Question: I want set the ytics notation like this Matlab figure (with only one x10^-5 on the graphics box) whit gnuplot. Is it possible?

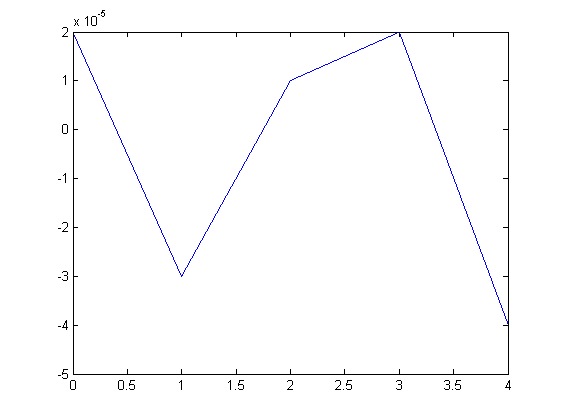
Answer: You can certainly do this in gnuplot, using the 'enhanced' option of many terminals and setting a 'label':
'''
set terminal pngcairo enhanced
set output "out.png"
set tmargin at screen 0.95
set label at graph 0,1.05 left 'x 10^{-5}'
plot x
'''

But note that you'll have to scale the y axis also by hand, for instance by scaling the output of a function 'f(x)' to '1e5 * f(x)' in the present case.
If you use the latex terminals then simply use latex syntax for the label: 'set label ... '$ imes 10^{-5}$''.
If this is not enough for you, then maybe someone else might come with a more automatic solution.